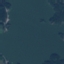
Land use / land cover: SeaLake